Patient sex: M
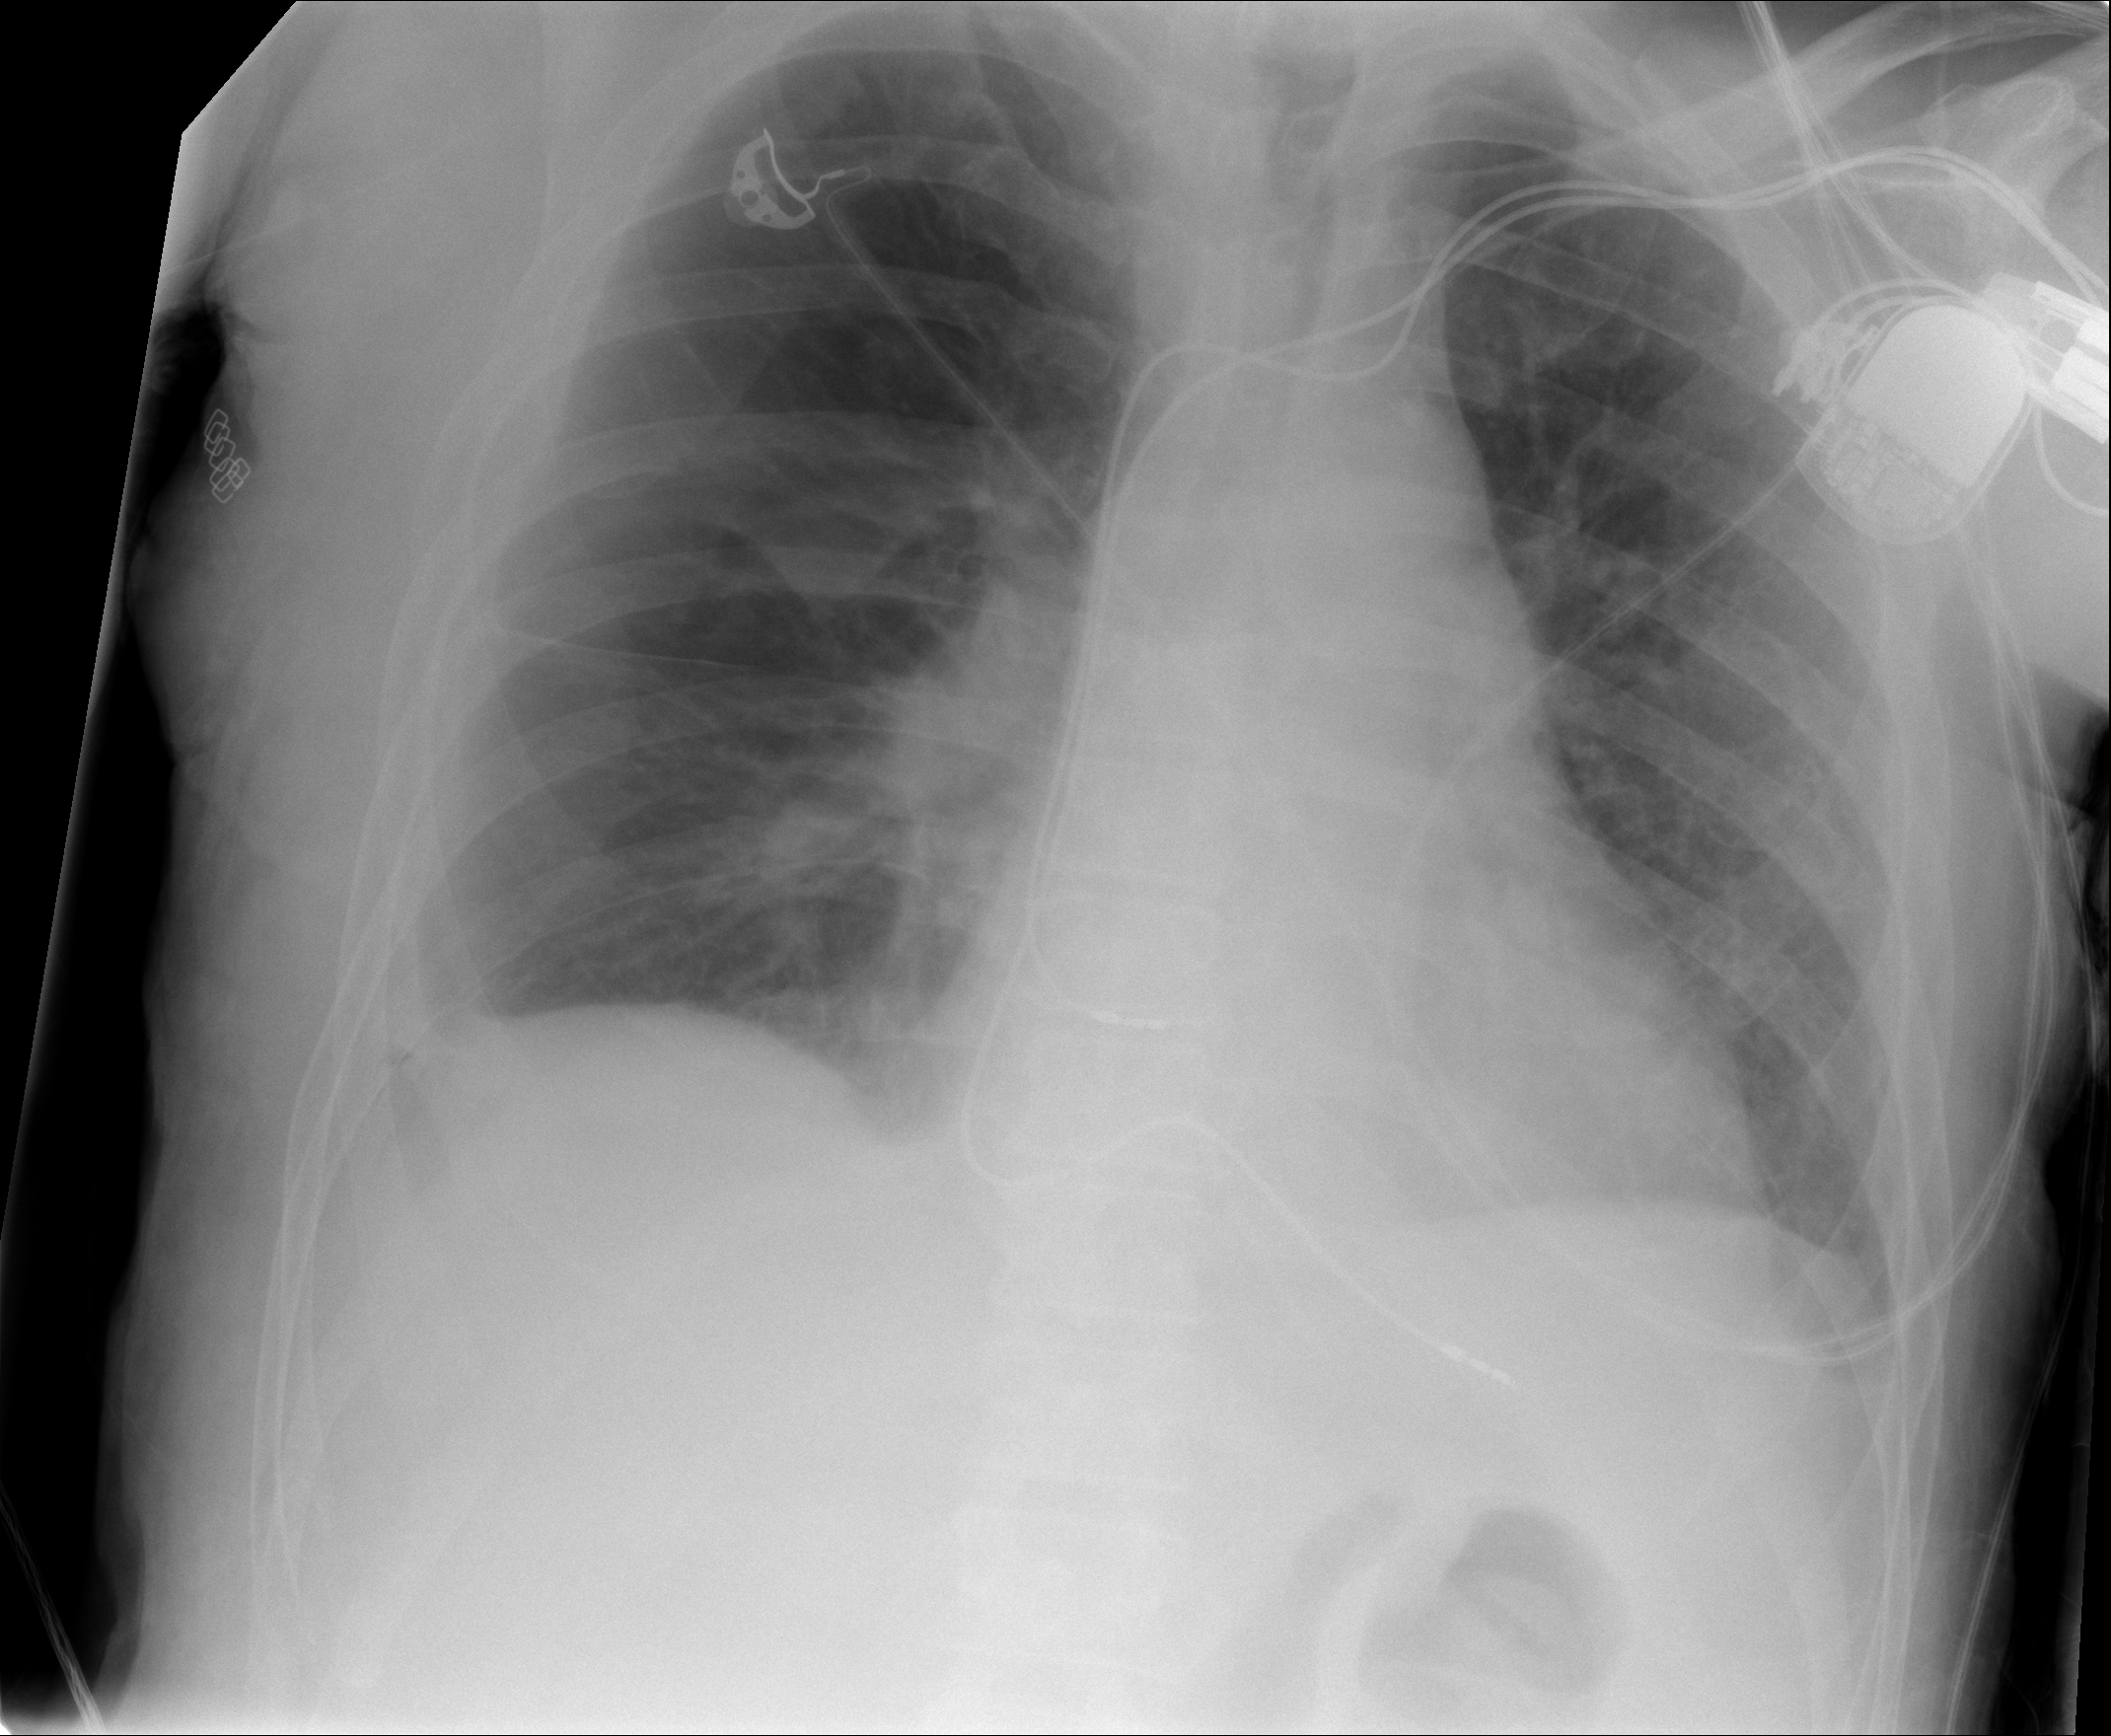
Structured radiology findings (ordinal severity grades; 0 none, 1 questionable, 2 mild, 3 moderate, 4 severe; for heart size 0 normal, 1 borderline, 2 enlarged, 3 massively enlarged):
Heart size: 1
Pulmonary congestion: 2
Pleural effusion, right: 1
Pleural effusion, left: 0
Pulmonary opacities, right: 0
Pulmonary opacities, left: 0
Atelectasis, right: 2
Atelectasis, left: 0